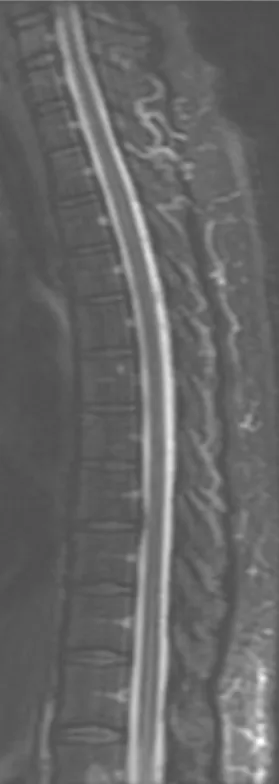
(A) MR scan, sag T2 Image, demonstrating no evidence of myelitis in this patient.
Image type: radiology (mri)